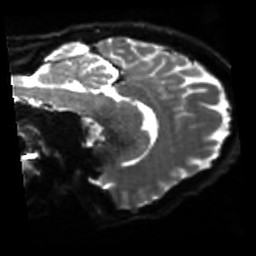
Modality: sbref
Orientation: sagittal
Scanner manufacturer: siemens
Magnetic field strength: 3 T
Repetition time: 4 s
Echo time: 0.0594 s